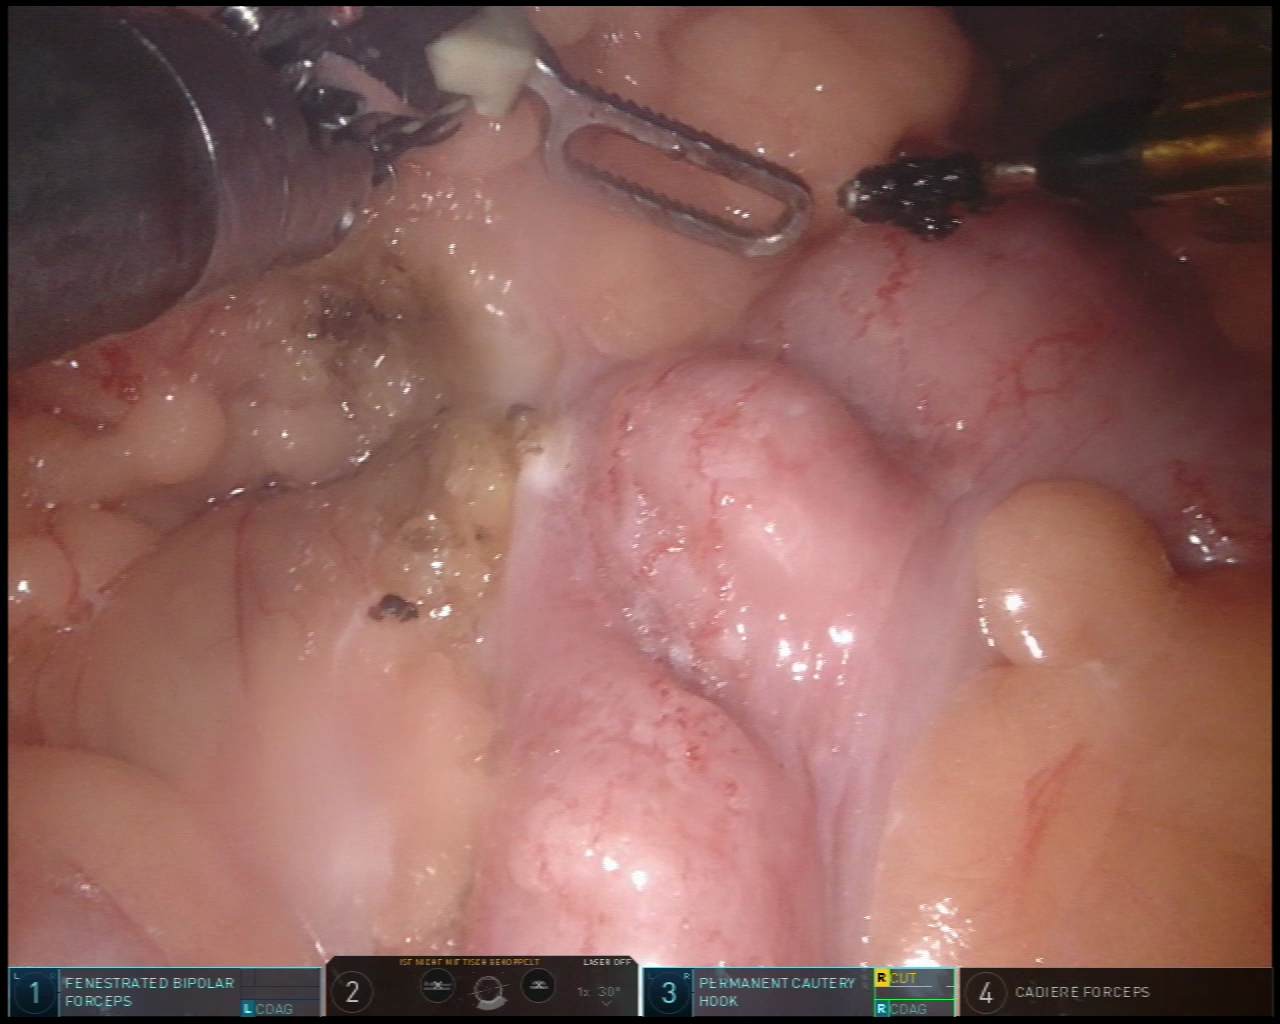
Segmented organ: colon
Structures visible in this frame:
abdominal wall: no
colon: yes
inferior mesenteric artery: no
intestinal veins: no
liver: no
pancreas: no
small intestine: no
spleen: no
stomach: no
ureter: no
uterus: no
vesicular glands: no